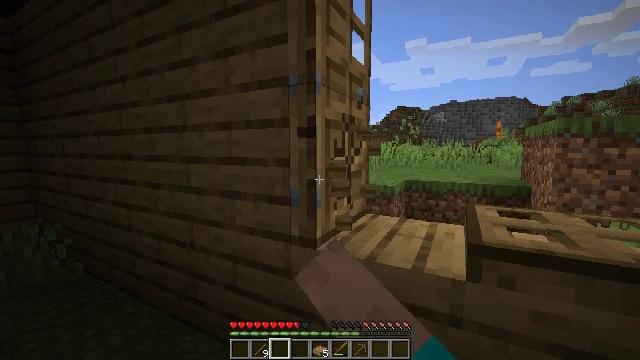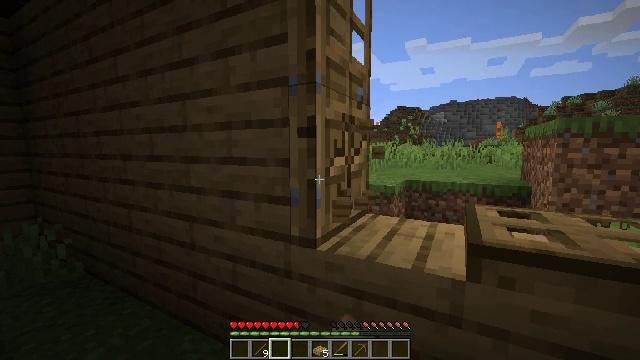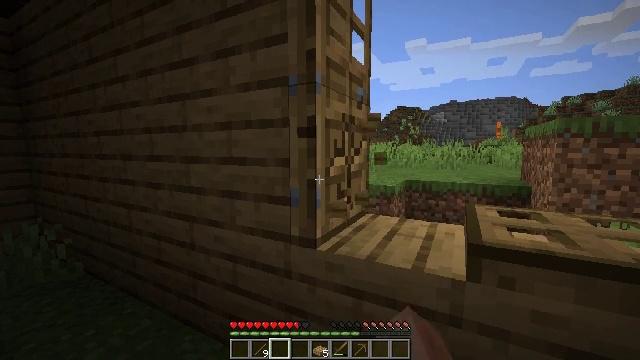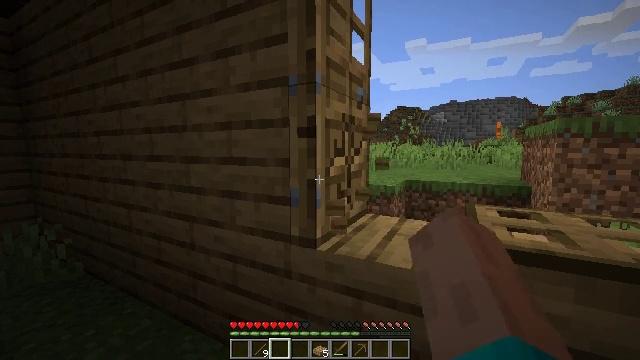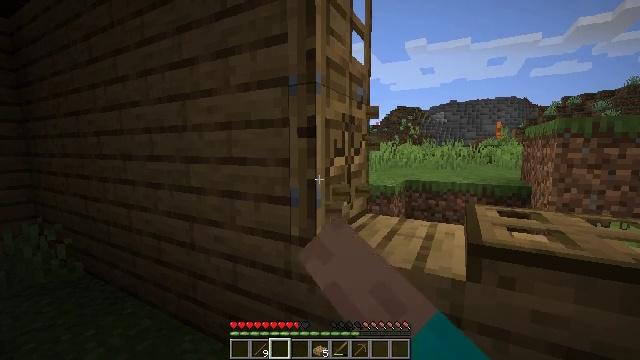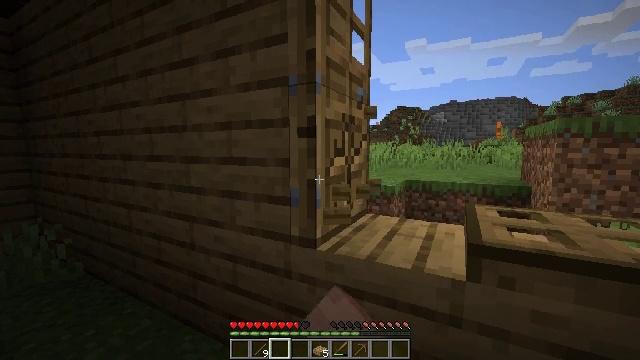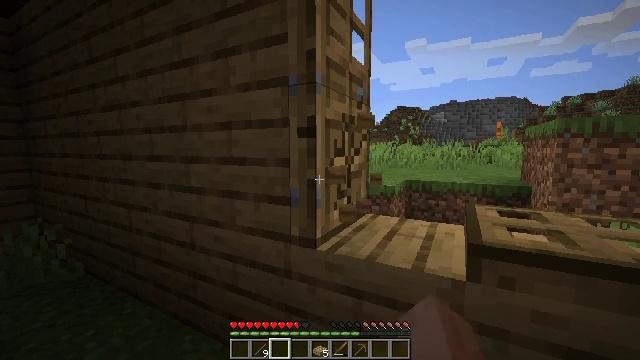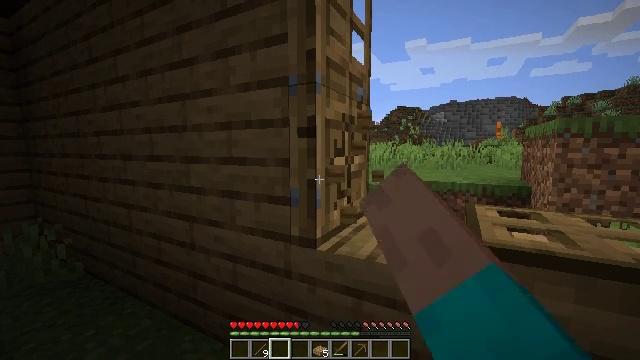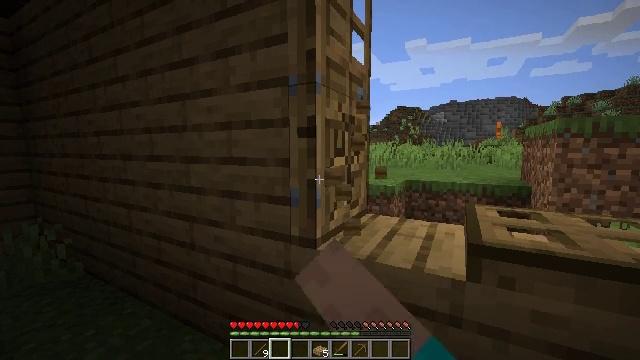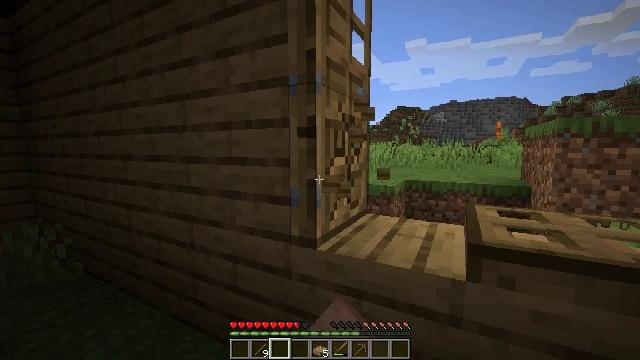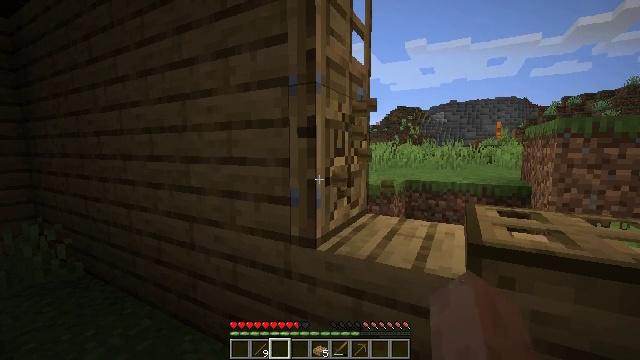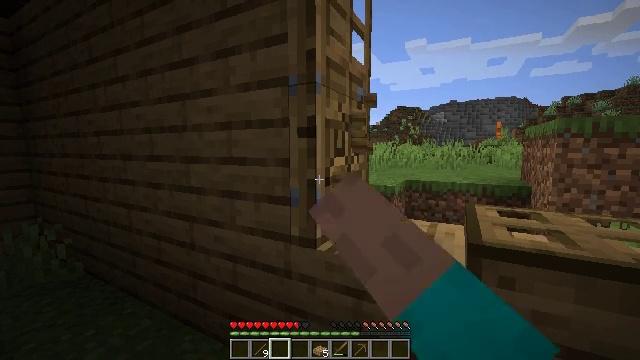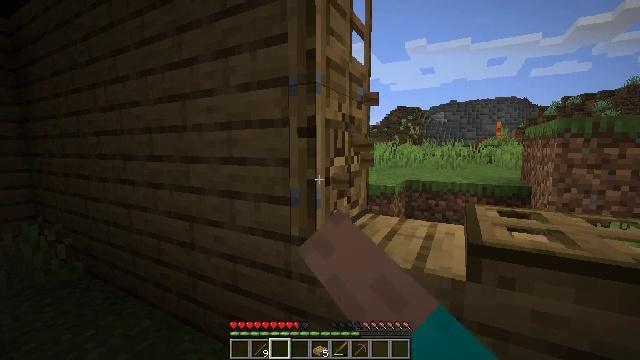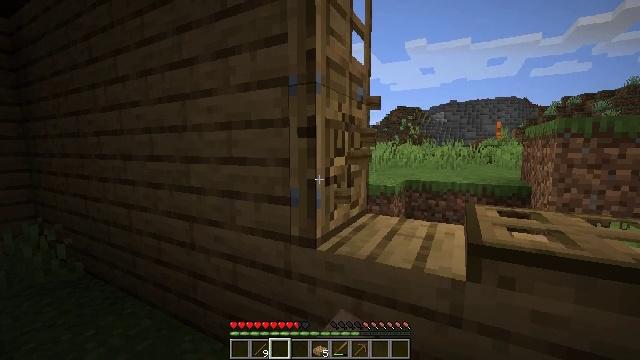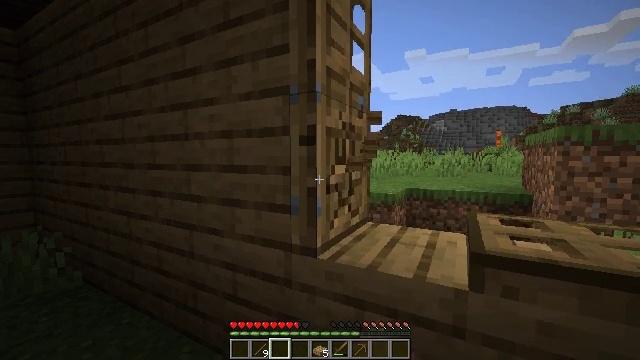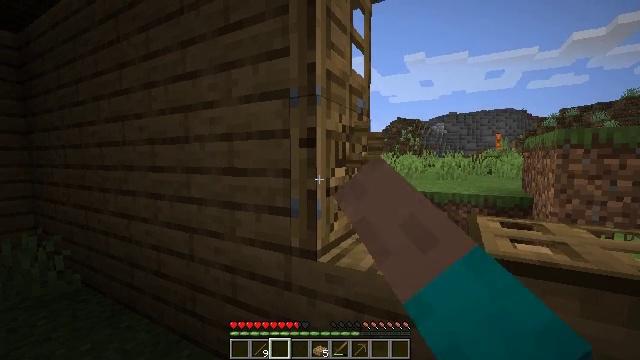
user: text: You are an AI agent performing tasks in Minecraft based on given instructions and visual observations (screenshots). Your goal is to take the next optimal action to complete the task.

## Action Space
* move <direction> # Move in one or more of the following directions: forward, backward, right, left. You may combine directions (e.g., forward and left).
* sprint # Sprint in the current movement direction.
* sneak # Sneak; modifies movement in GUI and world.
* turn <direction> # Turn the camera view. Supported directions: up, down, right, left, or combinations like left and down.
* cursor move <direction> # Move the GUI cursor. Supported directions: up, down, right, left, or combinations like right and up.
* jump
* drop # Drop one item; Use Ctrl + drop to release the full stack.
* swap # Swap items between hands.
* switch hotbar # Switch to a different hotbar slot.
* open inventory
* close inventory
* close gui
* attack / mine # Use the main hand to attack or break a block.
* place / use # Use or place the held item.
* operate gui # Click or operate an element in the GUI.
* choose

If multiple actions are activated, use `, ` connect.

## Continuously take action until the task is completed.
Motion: motion action
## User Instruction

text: Remove the oak door from its frame.
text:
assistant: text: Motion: attack / mine
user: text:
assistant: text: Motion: attack / mine
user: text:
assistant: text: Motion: attack / mine
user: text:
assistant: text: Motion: attack / mine
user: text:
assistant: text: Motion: attack / mine
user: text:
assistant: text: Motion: attack / mine
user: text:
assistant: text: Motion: attack / mine
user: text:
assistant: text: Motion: attack / mine
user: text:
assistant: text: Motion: attack / mine
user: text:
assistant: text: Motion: attack / mine
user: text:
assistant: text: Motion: attack / mine
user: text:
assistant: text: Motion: attack / mine
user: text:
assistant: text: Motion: attack / mine
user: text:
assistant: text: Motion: turn up, attack / mine
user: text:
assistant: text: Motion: attack / mine
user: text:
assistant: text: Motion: attack / mine
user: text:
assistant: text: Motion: attack / mine
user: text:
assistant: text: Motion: attack / mine
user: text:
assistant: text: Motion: attack / mine
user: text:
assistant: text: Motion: attack / mine
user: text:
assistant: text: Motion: attack / mine
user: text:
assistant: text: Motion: attack / mine
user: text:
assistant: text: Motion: attack / mine
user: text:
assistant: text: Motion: attack / mine
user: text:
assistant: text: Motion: attack / mine
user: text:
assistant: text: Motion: attack / mine
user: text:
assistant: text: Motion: attack / mine
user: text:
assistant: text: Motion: attack / mine
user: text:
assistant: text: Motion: attack / mine
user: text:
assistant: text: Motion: attack / mine